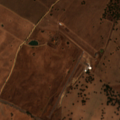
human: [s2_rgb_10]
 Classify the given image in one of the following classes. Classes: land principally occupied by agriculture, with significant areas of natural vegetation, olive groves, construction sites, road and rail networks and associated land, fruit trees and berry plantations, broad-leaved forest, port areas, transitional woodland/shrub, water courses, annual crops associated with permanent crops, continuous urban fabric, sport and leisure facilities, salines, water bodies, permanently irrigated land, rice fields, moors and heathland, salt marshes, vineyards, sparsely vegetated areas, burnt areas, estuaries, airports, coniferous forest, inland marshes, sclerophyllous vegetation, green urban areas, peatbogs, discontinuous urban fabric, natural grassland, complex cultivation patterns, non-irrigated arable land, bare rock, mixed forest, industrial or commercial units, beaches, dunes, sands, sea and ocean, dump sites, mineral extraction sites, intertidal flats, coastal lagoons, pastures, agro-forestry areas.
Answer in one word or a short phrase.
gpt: non-irrigated arable land, agro-forestry areas